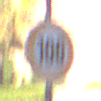
Verkehrszeichen: Geschwindigkeit100
Umgebung: Outdoor, Urban
Tageszeit: SunriseSunset
Wetter: PartlyCloudy
Licht: Natural
Jahreszeit: NotSpecified
Kontrast: LowContrast